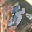
Label: 8